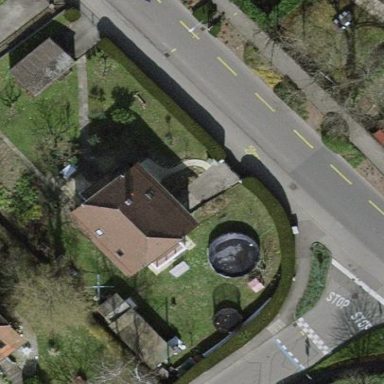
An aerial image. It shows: Garden enclosed by fence.